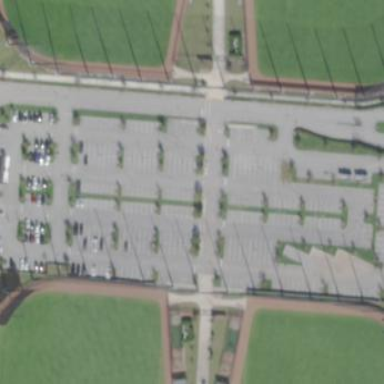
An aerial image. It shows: Parking area.